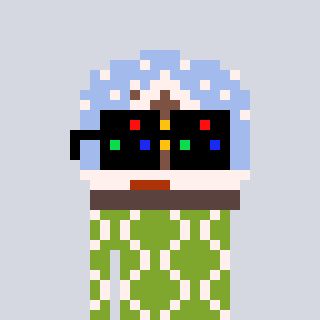
a pixel art character with square black sunglasses, a snow globe-shaped head and a slimegreen-colored body on a cool background